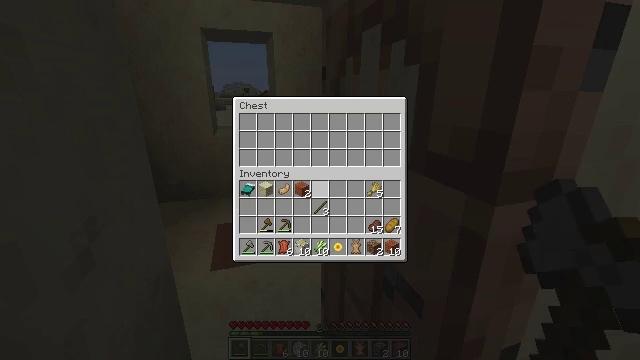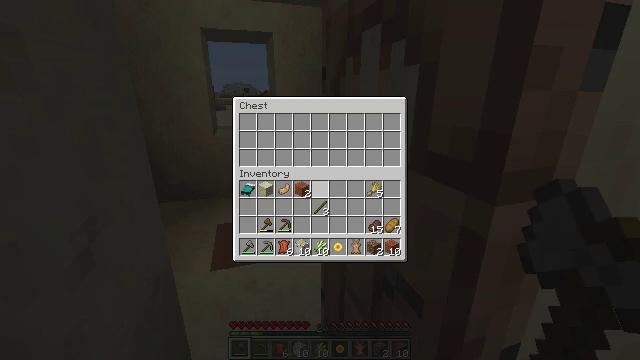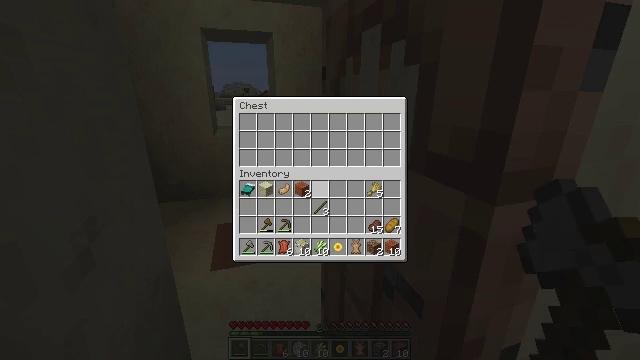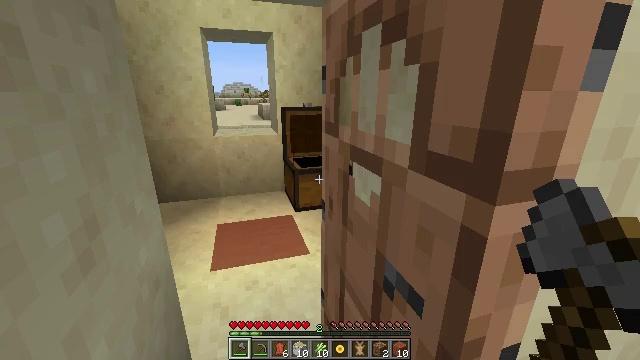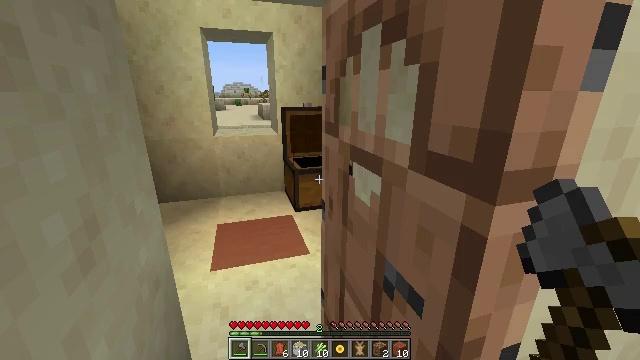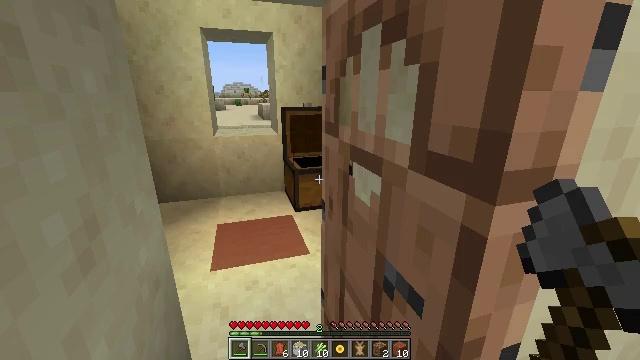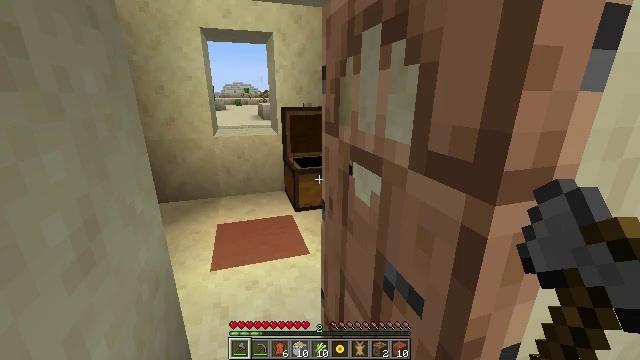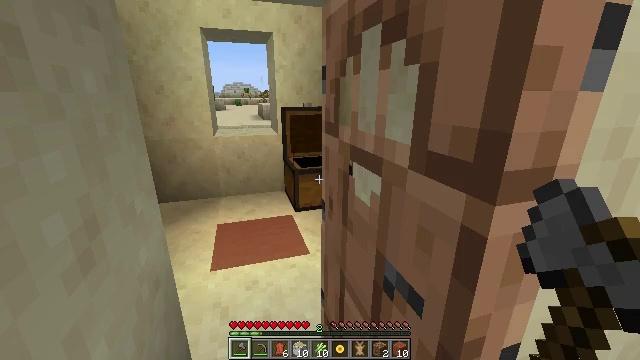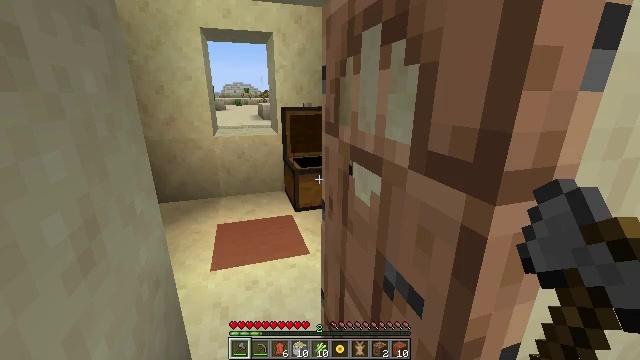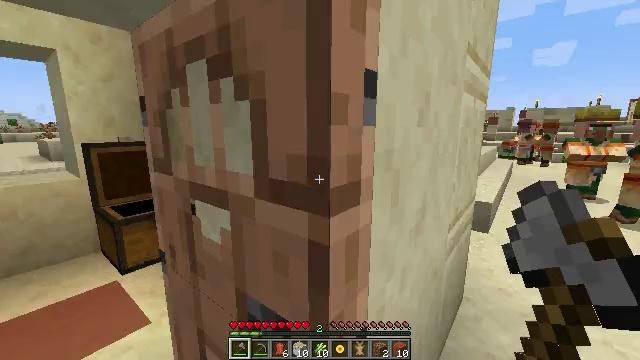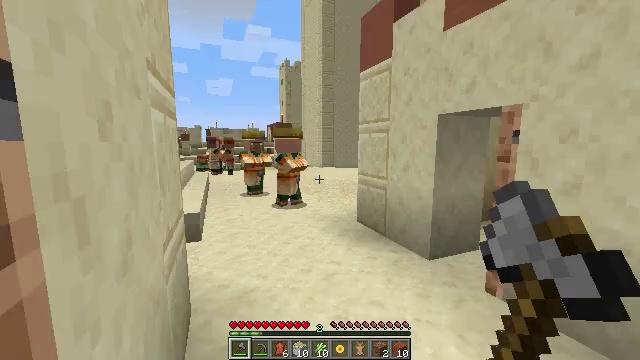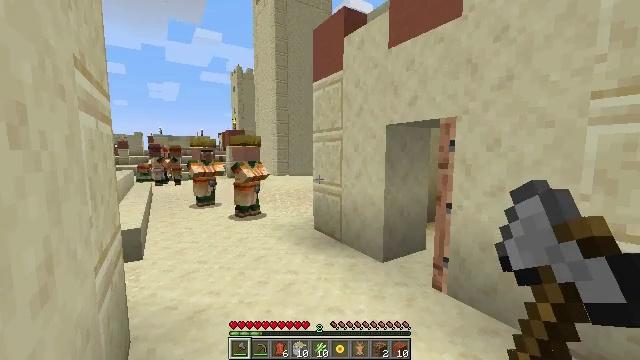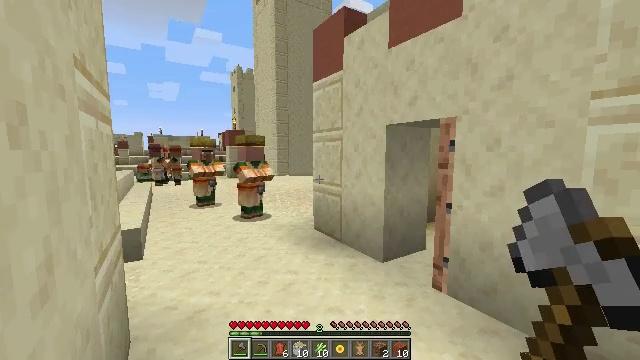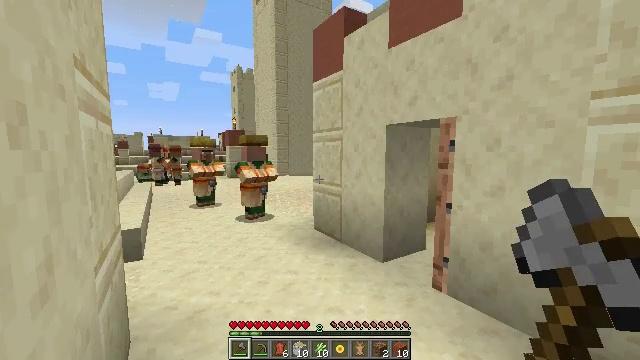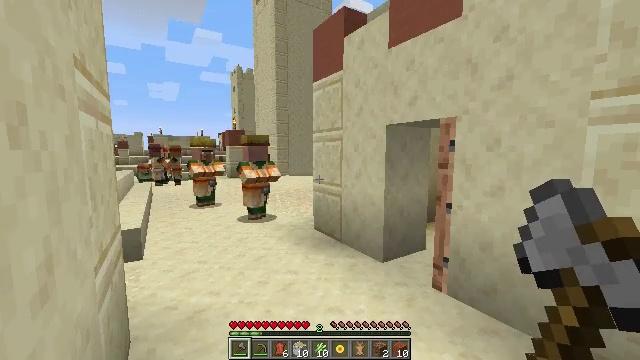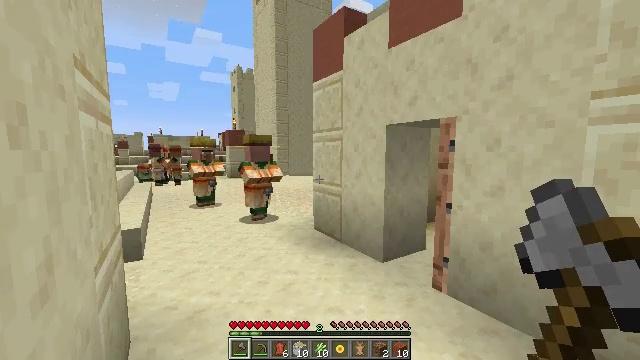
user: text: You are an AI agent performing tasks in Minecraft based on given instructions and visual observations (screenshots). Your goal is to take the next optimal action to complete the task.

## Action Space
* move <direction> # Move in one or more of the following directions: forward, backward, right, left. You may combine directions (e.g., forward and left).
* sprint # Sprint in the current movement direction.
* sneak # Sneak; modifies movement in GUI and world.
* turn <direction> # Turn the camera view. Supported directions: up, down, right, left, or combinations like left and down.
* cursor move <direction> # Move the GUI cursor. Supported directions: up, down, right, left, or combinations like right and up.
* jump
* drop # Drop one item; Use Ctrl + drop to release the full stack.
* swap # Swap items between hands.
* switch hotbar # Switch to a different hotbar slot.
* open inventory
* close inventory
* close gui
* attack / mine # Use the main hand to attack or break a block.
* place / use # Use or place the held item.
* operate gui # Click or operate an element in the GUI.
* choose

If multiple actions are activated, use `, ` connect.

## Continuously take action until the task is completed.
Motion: motion action
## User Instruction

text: Harvest the dead bush.
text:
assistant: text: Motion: no_op
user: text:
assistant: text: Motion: no_op
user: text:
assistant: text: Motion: close inventory
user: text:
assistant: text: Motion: close inventory
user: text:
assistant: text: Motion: close inventory
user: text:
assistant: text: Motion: close inventory
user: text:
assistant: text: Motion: no_op
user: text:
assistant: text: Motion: no_op
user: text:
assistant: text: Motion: turn right and up
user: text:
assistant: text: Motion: turn right and up
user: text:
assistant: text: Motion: turn right and up
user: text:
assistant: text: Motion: no_op
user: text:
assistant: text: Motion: no_op
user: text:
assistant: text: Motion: no_op
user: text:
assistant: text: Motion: no_op
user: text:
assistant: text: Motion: move forward
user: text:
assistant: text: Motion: move forward
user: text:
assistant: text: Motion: move forward
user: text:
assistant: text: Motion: move forward, turn down
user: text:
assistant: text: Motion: move forward
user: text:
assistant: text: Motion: move forward
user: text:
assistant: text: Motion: move forward, turn down
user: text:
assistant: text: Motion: move forward, turn right and down
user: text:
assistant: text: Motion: move forward, turn right and down
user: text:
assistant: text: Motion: move forward, turn right
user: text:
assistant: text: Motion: move forward
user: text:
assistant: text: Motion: move forward
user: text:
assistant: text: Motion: move forward and move left
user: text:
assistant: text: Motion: move forward and move left, turn right
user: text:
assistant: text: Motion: move forward and move left, turn right